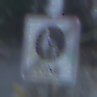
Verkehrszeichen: EndeFussgaengerzone
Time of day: Dawn
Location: Outdoor (Urban)
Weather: Clear
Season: NotSpecified
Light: Natural